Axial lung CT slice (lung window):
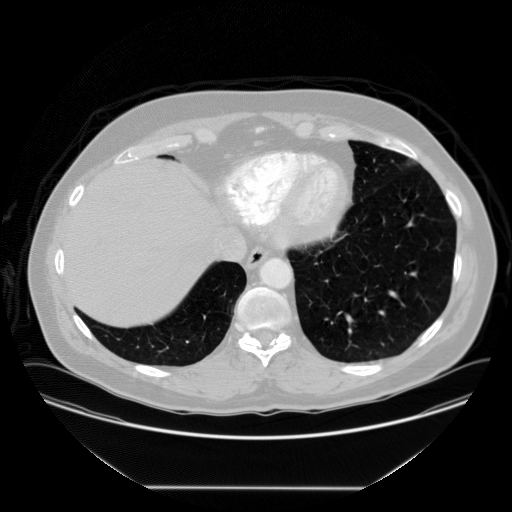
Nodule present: no